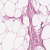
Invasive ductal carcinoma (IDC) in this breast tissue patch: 0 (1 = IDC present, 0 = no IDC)